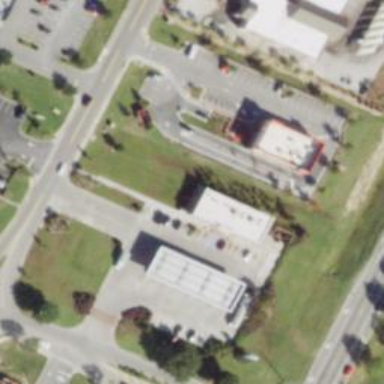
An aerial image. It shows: Convenience shop.